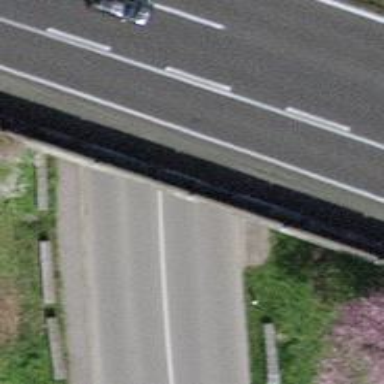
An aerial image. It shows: Tertiary road passing through tunnel with asphalt surface.